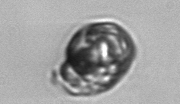
Label: Proterythropsis